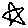
Label: star